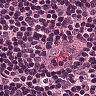
Metastatic tissue present: no